Question: '''
curl http://example.com
'''
returns HTTP 401 error,
when I open <URL> in the browser it shows :

how to enter the username and password through 'curl'
I have tried this one based on one of the answers and I get the same message :
'''
curl --user myuser:123456 http://example.com
401 Unauthorized
'''
I've just added "--ntlm" and it works !
'''
curl --user myuser:123456 http://example.com --ntlm
'''
I'll choose the nearest answer...
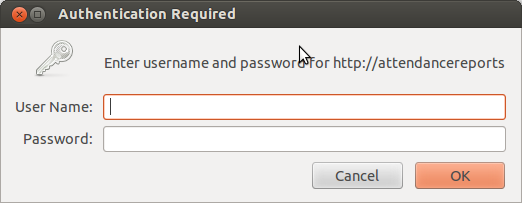
Answer: Have you tried :
'''
curl --user name:password http://www.example.com
'''